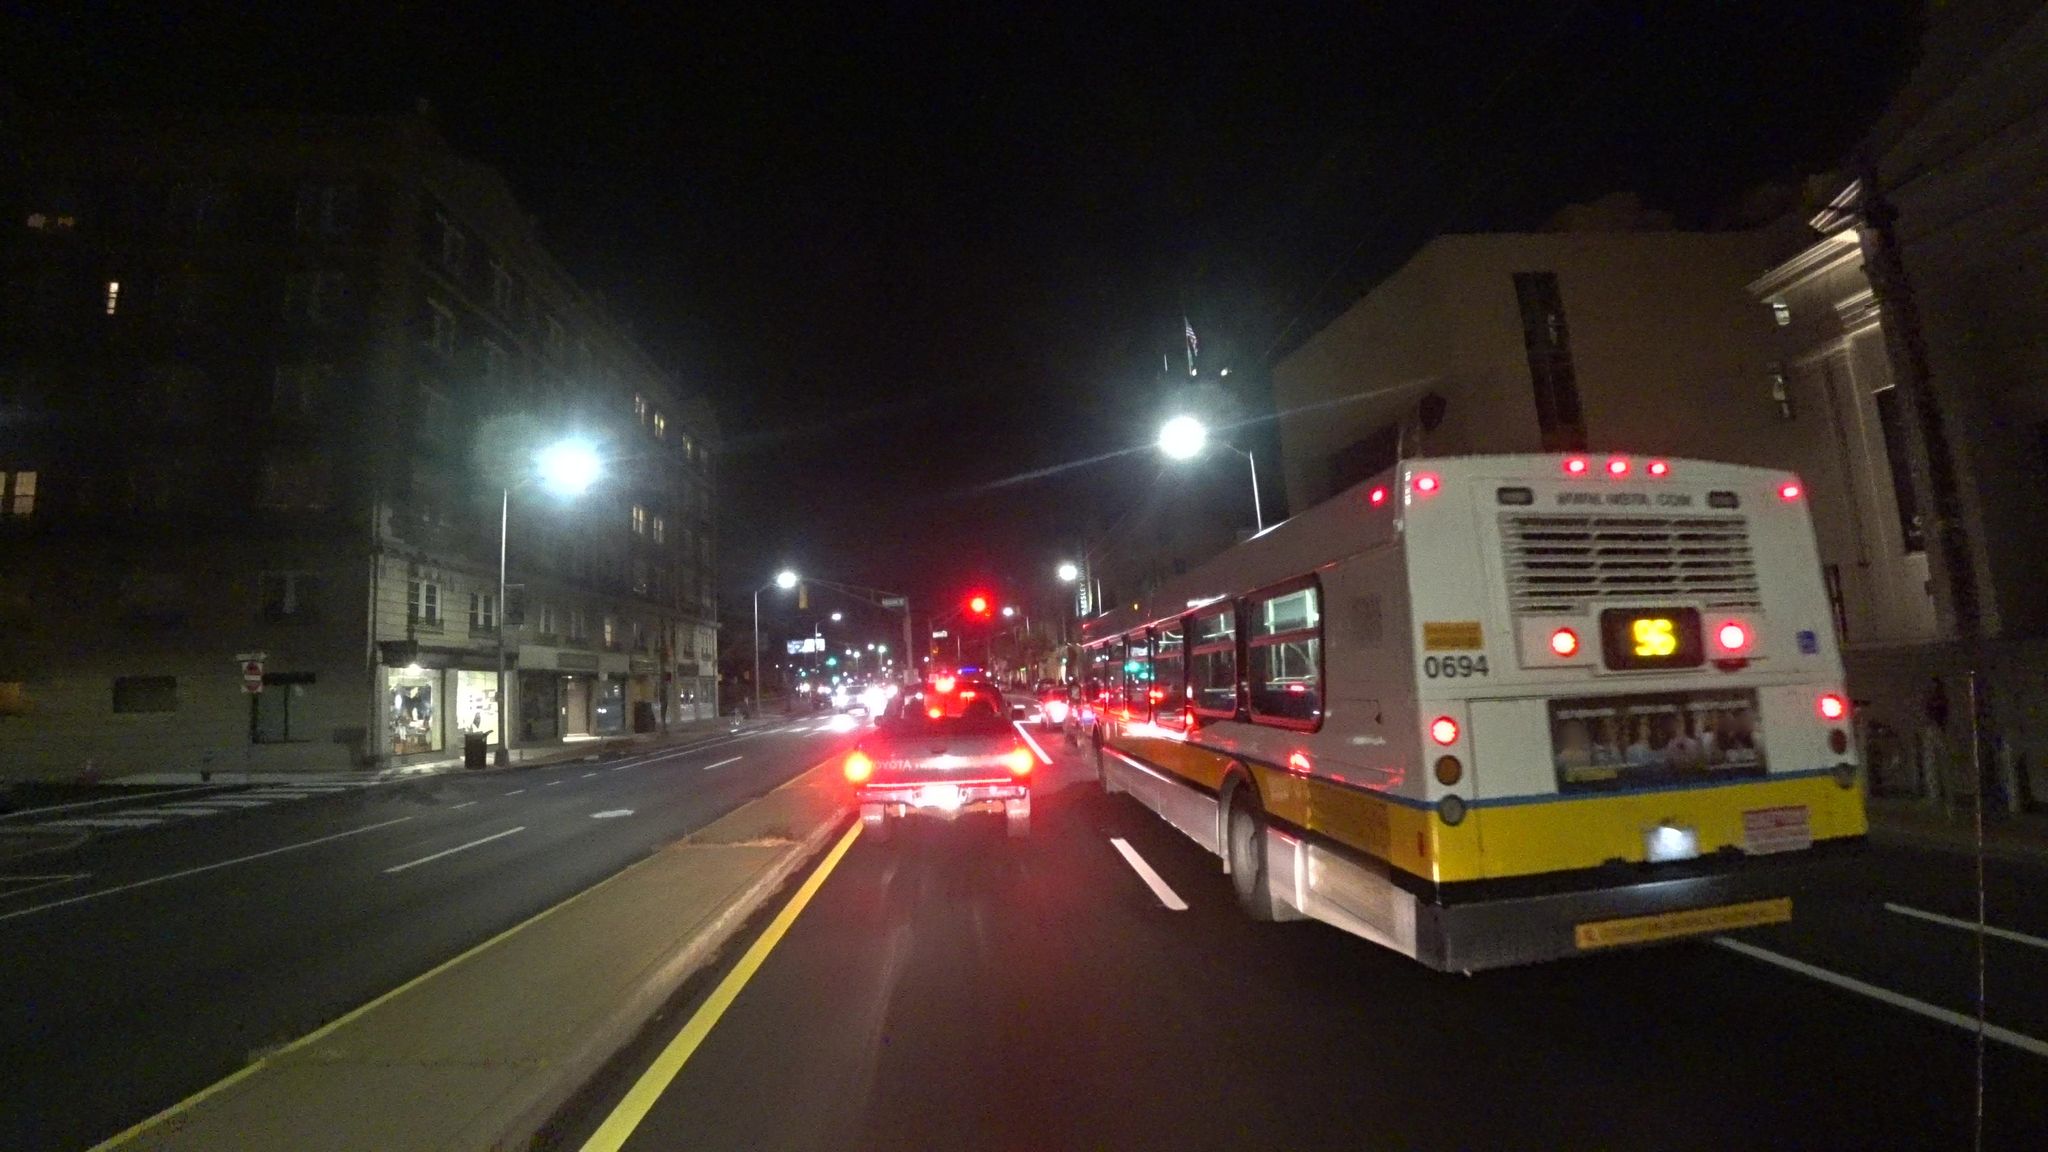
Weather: clear
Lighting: night
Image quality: slightly poor
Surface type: driving surface
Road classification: primary
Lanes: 2
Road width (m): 26.8
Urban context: urban centre
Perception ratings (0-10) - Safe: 2.12, Lively: 2.36, Beautiful: 3.01, Boring: 1.28, Depressing: 1.63, Wealthy: 4.8